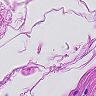
Metastatic tissue present: no